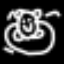
Label: frog